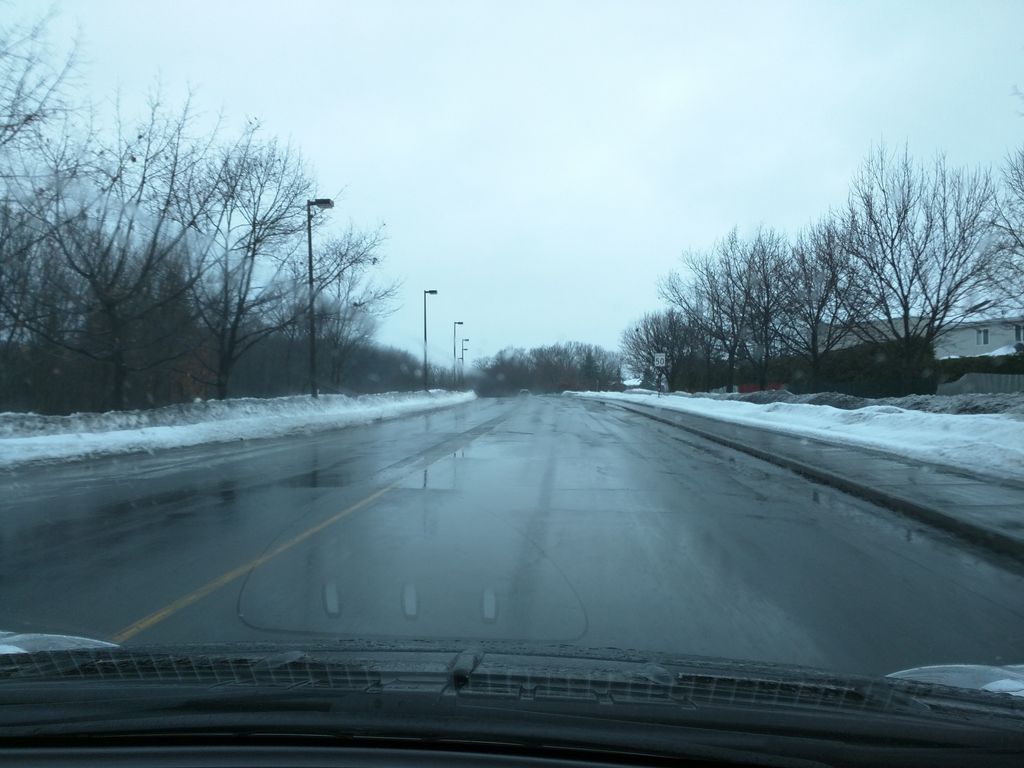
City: montreal